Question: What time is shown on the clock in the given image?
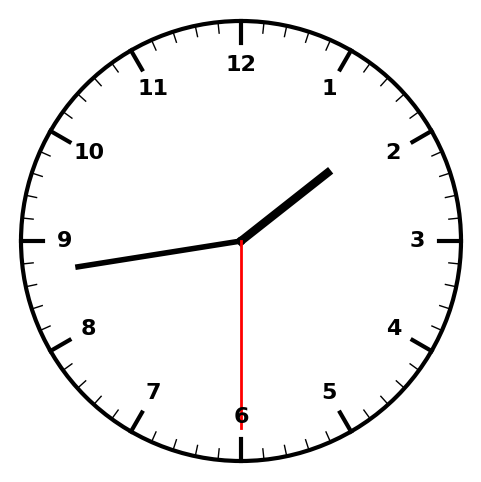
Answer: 01:43:30